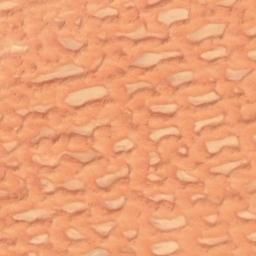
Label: desert